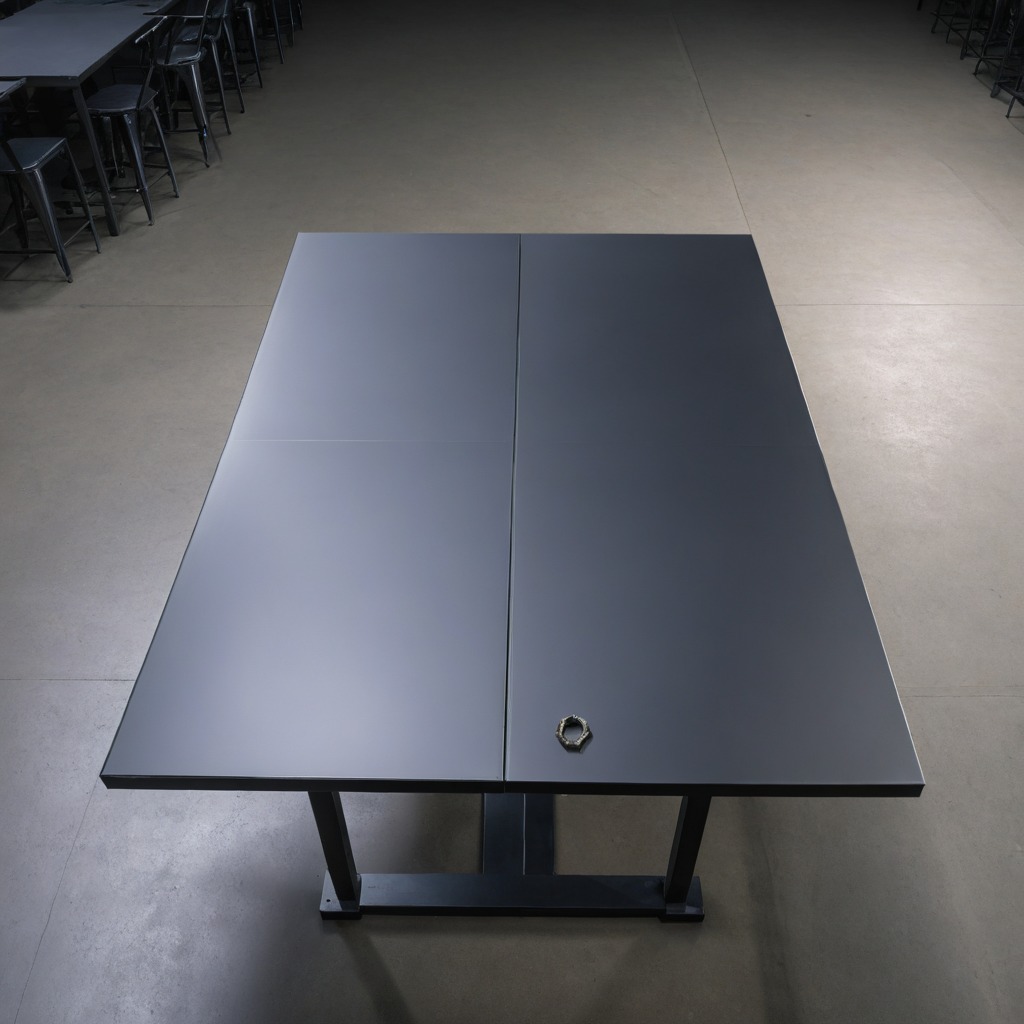
A metal nut is lying on a clean empty table in a basement in the evening.